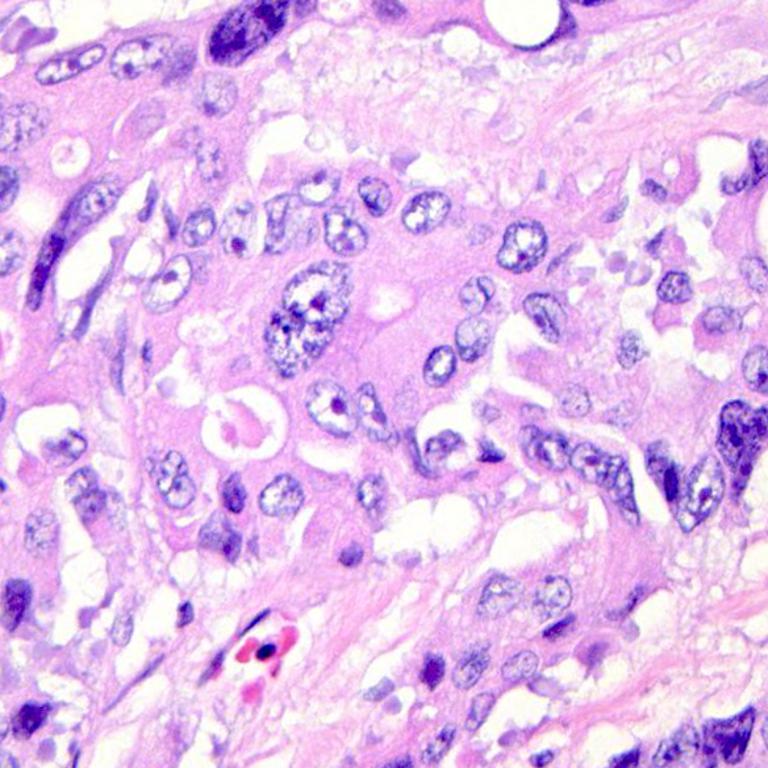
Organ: colon
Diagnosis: adenocarcinomas